Sex: M
Age: 77
Scanner: Avanto
Primary tumour origin: Melanoma
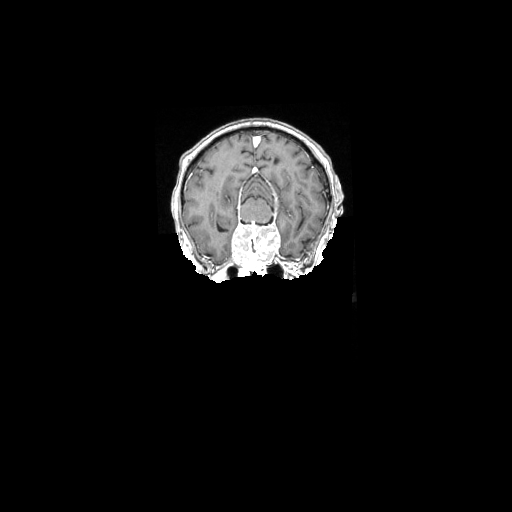
Segmented lesion volume (cc): 53.412
Number of lesion components: 1